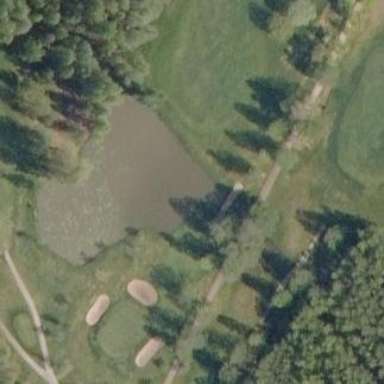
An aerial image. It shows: Golf rough area.